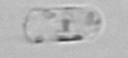
Label: Dactyliosolen_fragilissimus